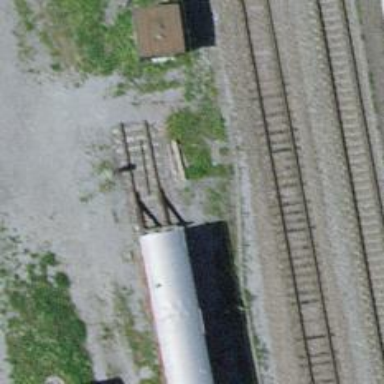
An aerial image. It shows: Railway buffer stop.